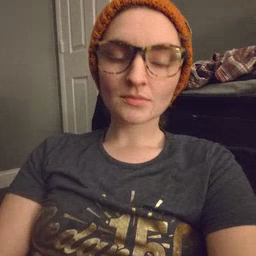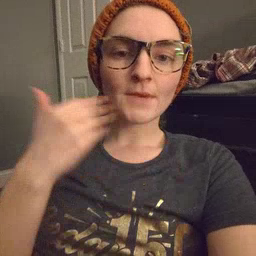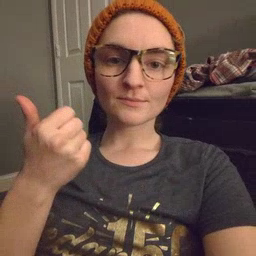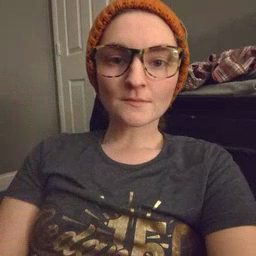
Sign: better